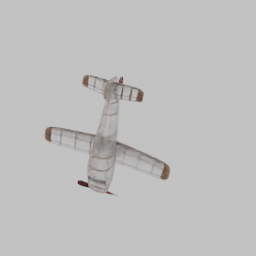
Label: mechanical